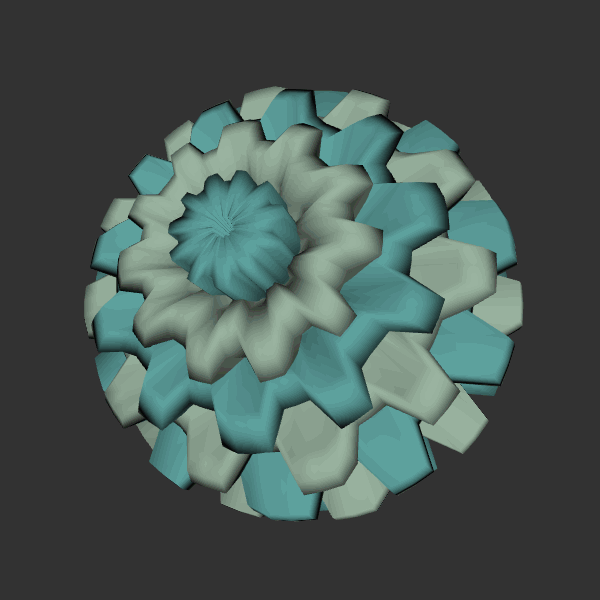
Background: dark